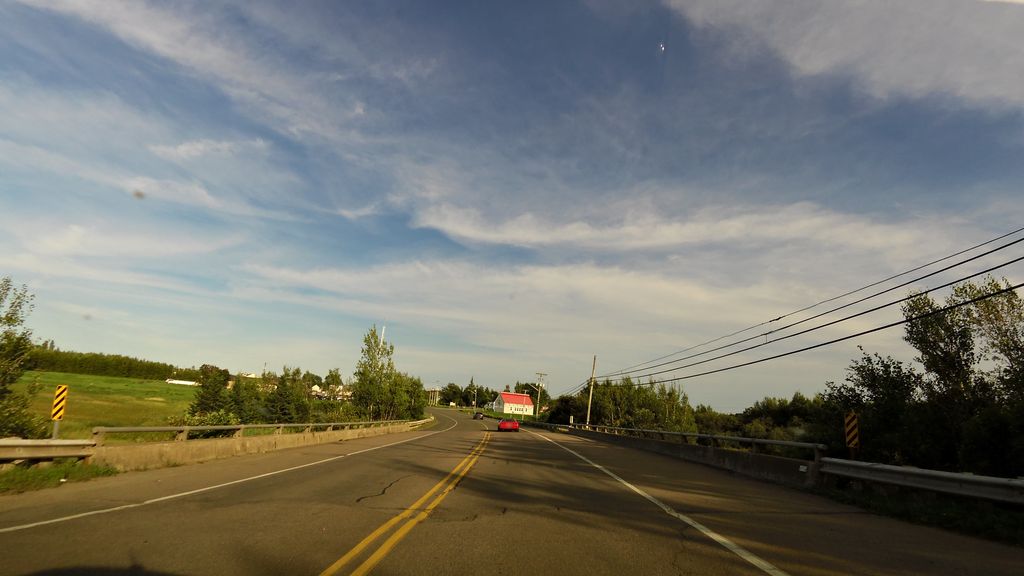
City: charlottetown